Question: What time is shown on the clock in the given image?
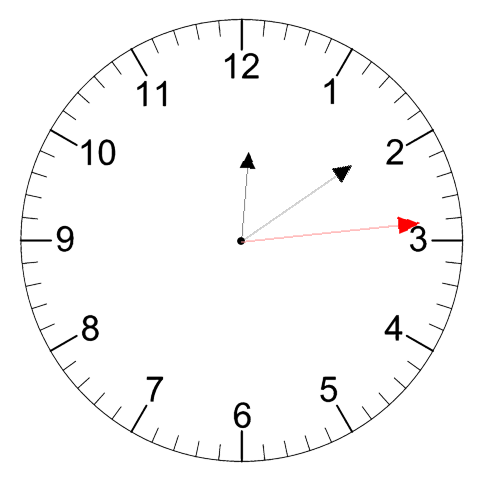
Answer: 12:09:14